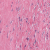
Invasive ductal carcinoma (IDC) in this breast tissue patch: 0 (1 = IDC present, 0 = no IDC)